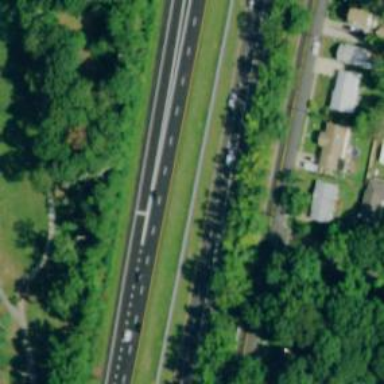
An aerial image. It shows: Urban freeway or expressway.